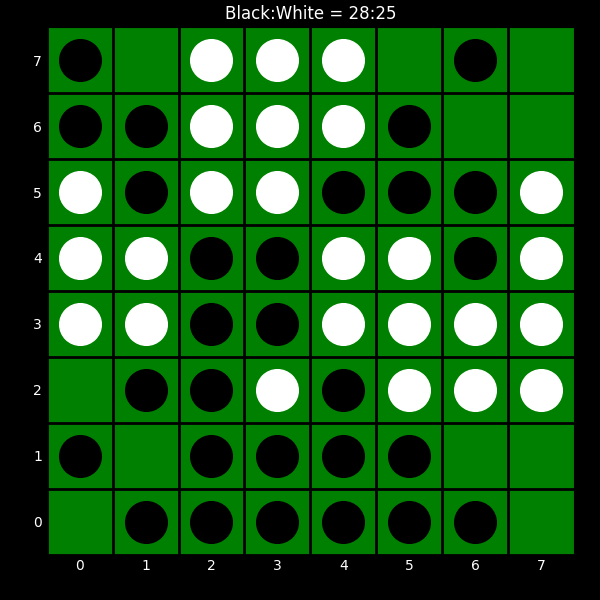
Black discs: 28
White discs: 25